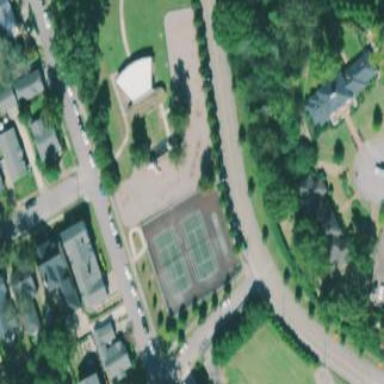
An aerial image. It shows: Paved tennis court on leisure land.